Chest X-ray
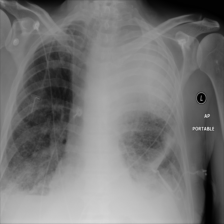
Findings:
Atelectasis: negative
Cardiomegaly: negative
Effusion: positive
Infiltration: positive
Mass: positive
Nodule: negative
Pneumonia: negative
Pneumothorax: negative
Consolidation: negative
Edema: negative
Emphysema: negative
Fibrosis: negative
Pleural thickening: negative
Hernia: negative